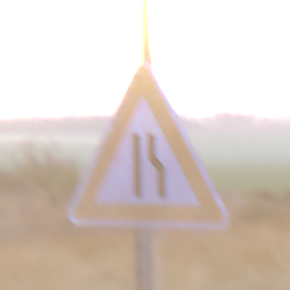
Verkehrszeichen: EinseitigVerengteFahrbahnRechts
Umgebung: Outdoor, Nature
Tageszeit: SunriseSunset
Wetter: Clear
Licht: Natural
Jahreszeit: NotSpecified
Kontrast: LowContrast